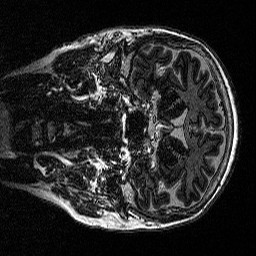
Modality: MP2RAGE
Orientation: coronal
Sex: female
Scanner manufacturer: siemens
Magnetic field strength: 3 T
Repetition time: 5 s
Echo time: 0.00292 s